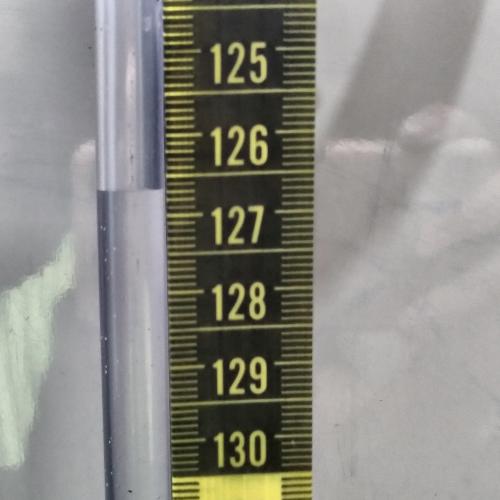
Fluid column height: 126.7 cm